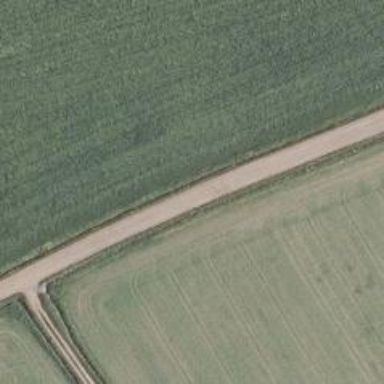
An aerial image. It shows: Tertiary road.